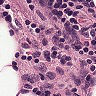
Metastatic tissue present: no